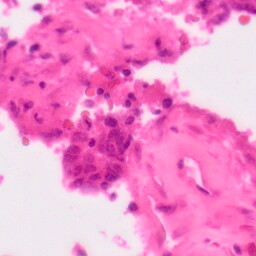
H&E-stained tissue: Colon